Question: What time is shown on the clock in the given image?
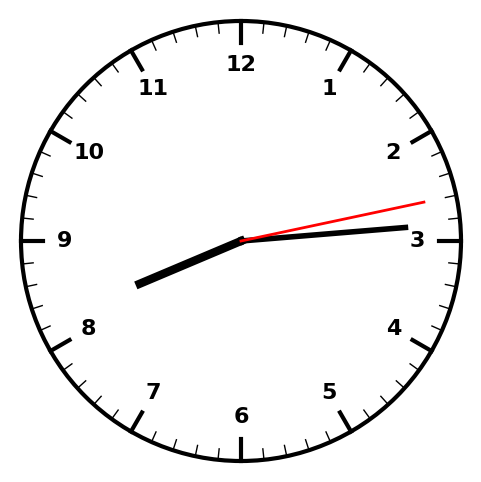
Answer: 08:14:13